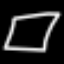
Label: square